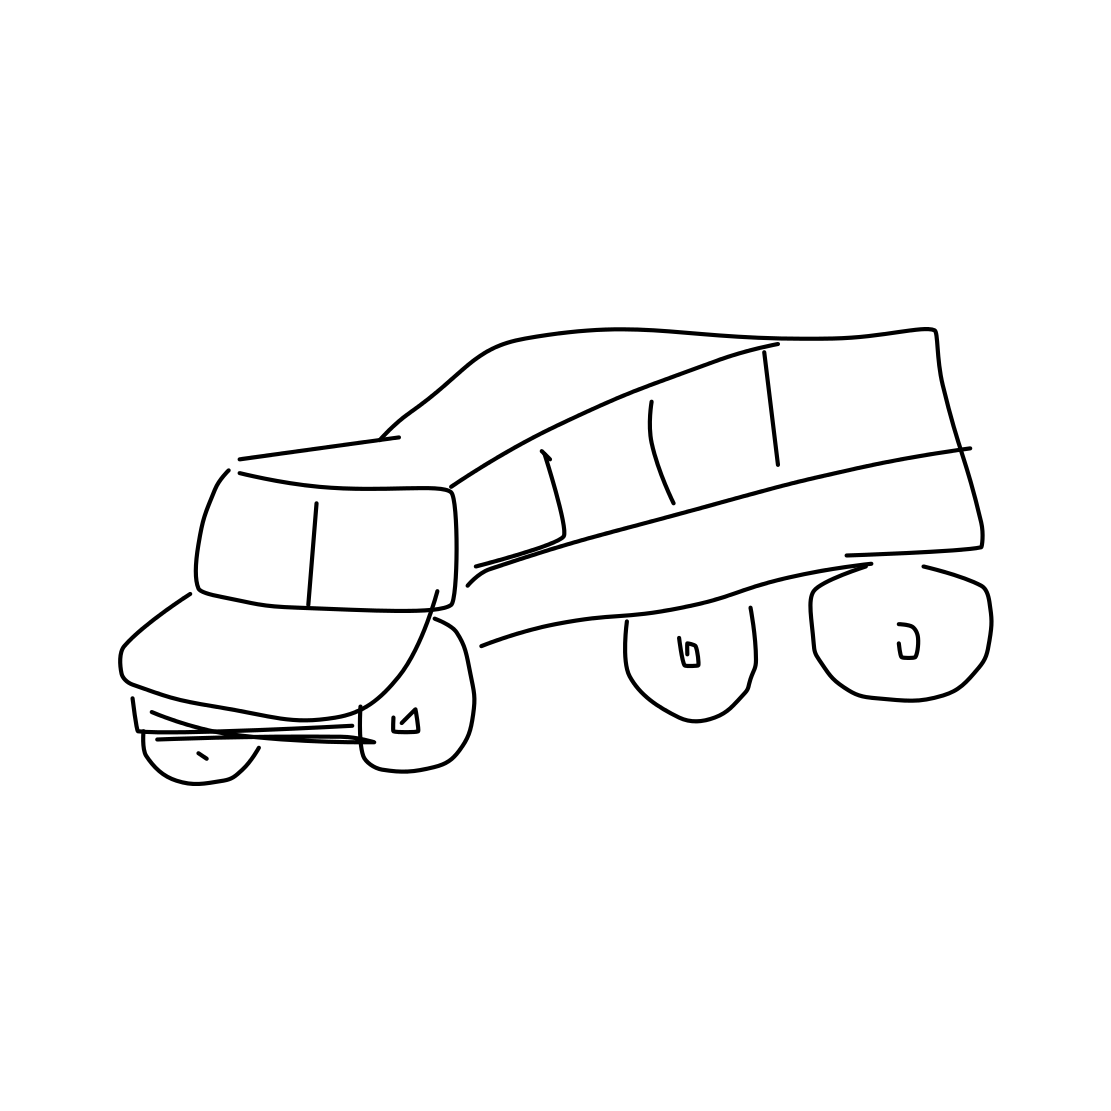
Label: van